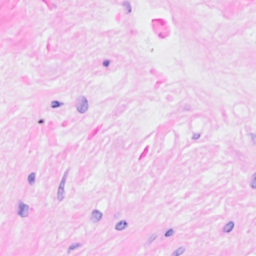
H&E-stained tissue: Breast